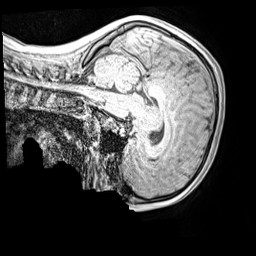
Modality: MP2RAGE
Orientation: sagittal
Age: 11
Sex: male
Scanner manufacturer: siemens
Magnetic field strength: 3 T
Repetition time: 4 s
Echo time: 0.00299 s